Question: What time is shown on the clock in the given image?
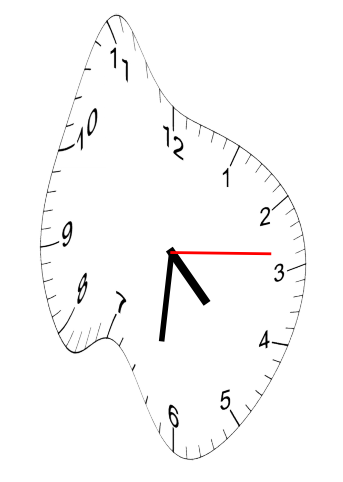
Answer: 04:31:14